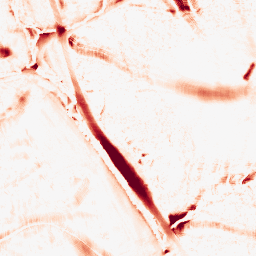
Category: morphological
Decomposition family: morphological_ellipse
Decomposition parameters: operation: opening
width: 30
height: 30
Upsampling method: bicubic
Upsampling parameters: scale: 8
Upsampling scale: 8